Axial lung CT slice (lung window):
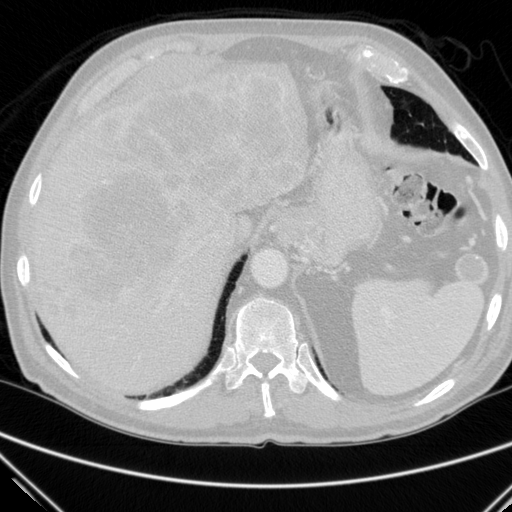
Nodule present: no